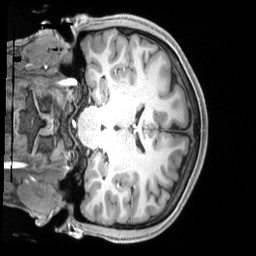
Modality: T1w
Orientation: coronal
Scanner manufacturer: siemens
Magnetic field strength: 3 T
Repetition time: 2.5 s
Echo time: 0.00218 s